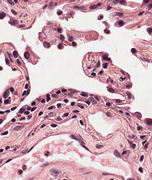
Tumor epithelial tissue: no
Tumor-associated stroma tissue: no
Normal tissue: yes